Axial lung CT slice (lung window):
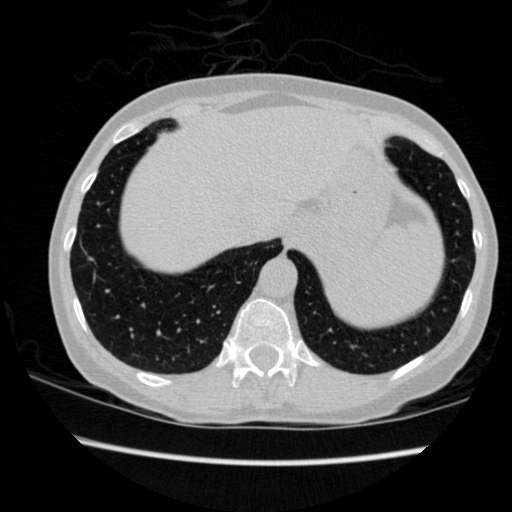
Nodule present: no